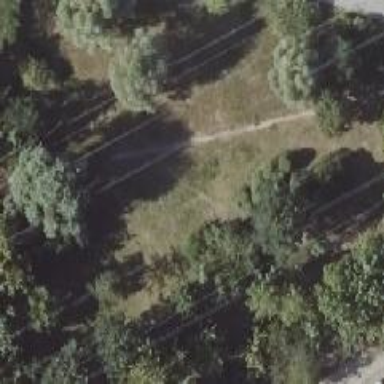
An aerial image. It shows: Ground path.